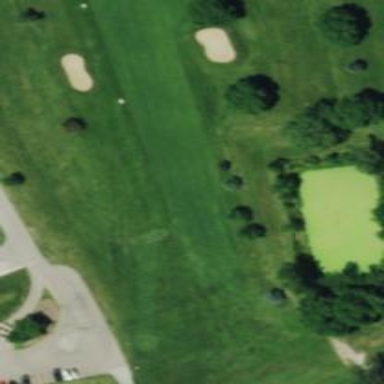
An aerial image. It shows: Golf tee.